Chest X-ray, PA view. Patient: 67 years old, sex M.
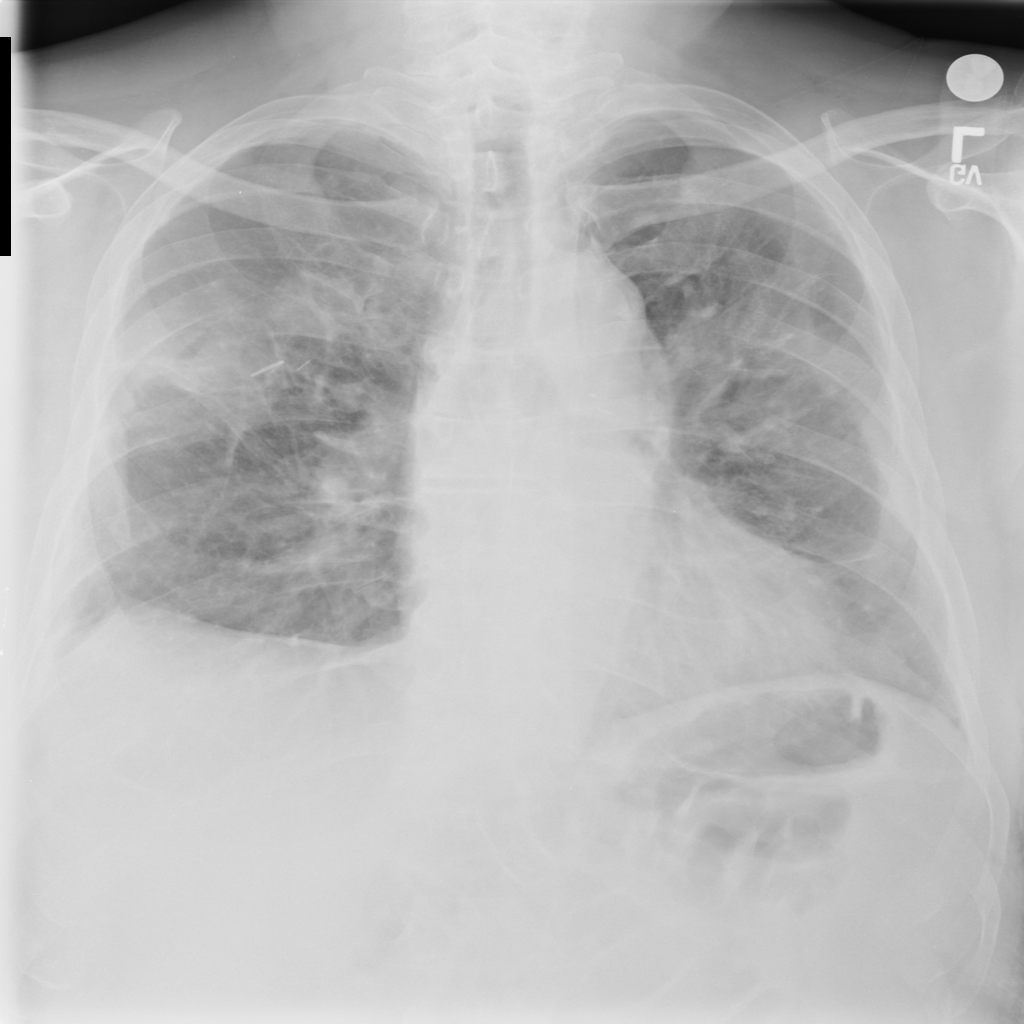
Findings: No Finding